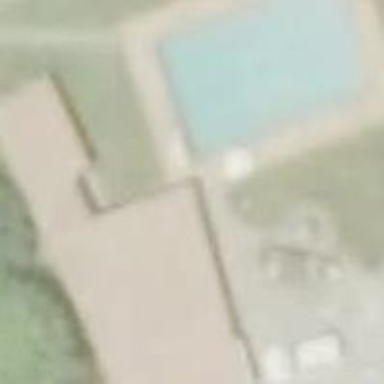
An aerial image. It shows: Swimming pool located in leisure land.